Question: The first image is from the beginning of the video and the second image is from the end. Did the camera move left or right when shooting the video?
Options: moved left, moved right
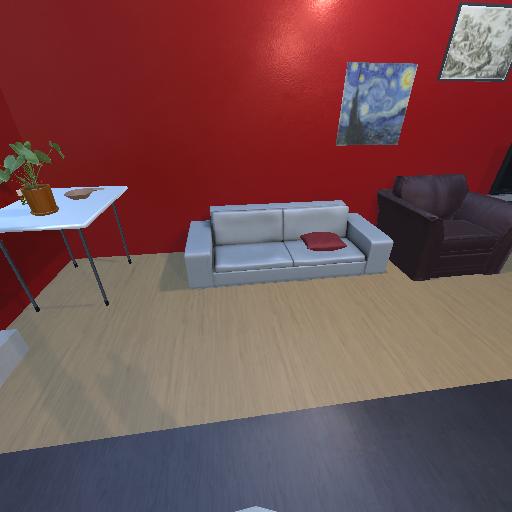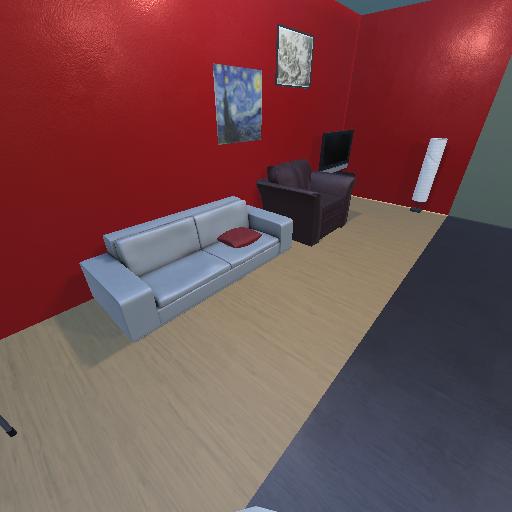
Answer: moved left